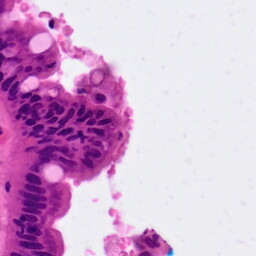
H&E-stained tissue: Pancreatic